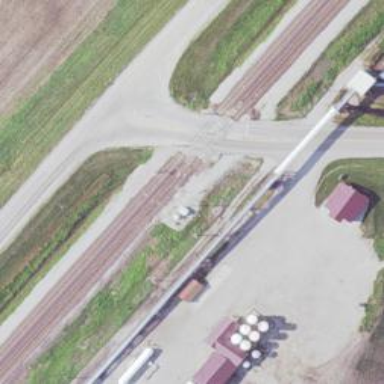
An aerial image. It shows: Railway level crossing.